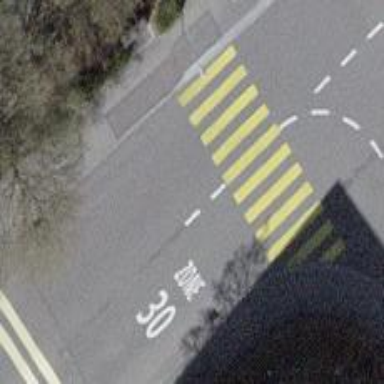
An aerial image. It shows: Marked road crossing.